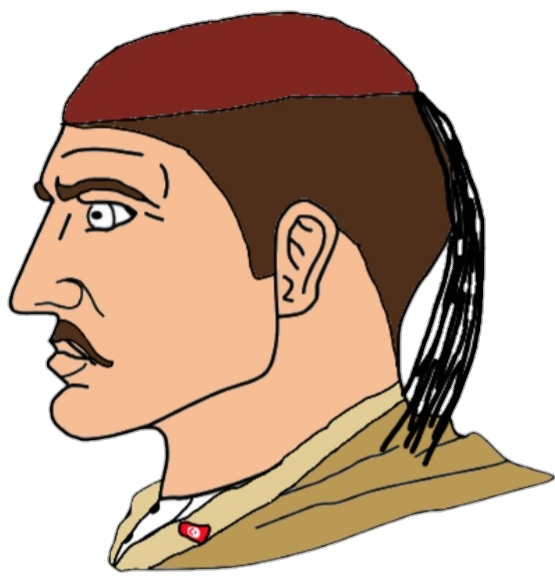
Label: 4_Yes_Chad